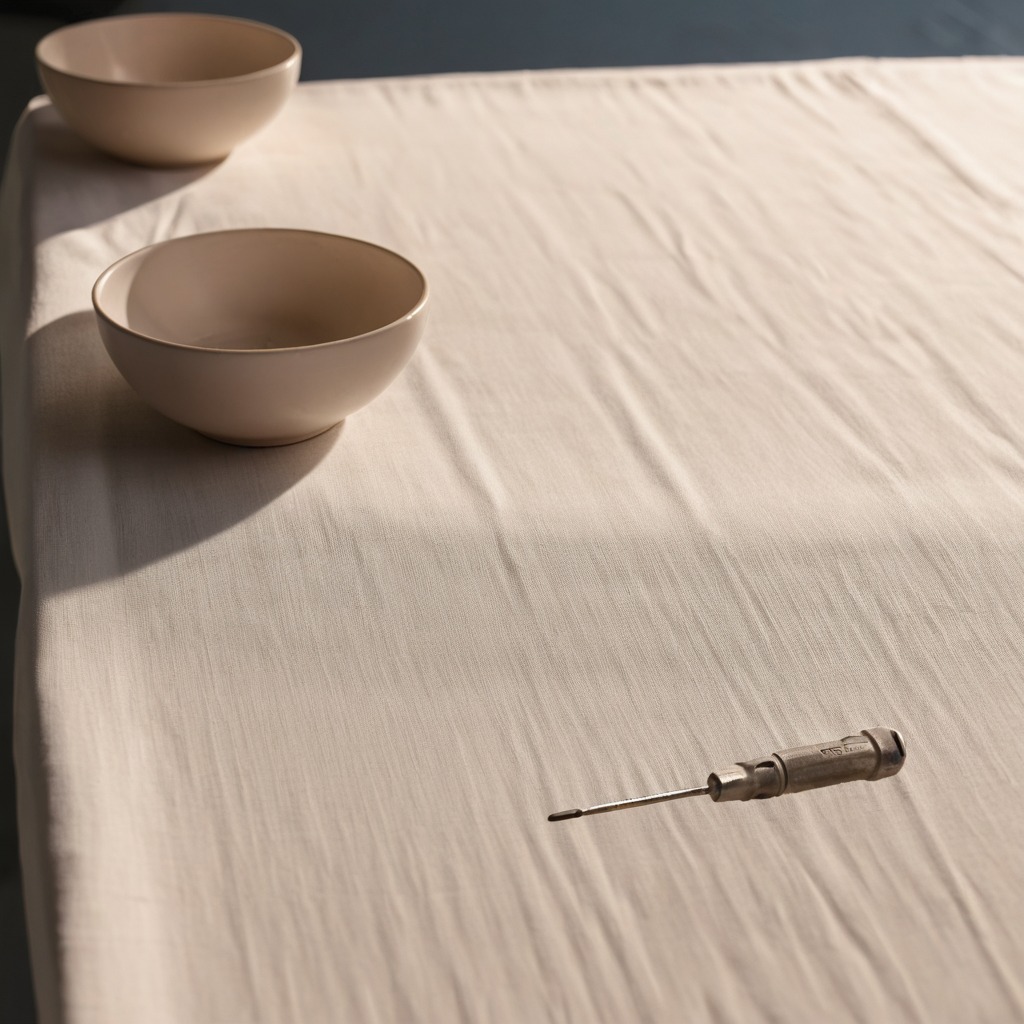
A screwdriver is lying on a wooden table.